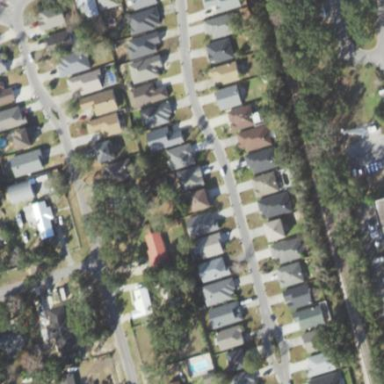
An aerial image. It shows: This residential area consists of single-family homes.